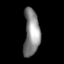
Tissue: lung
Cell type: Endothelial cells
Senescence score: 0.5848
Nuclear area (px): 721
Mean DAPI intensity: 137.451